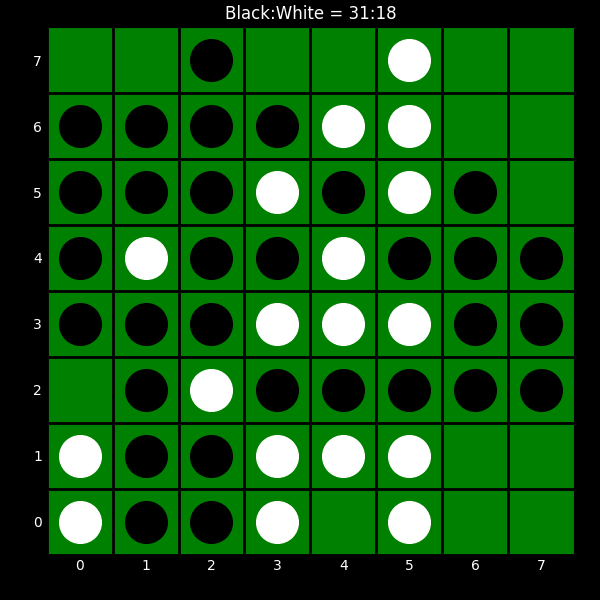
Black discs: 31
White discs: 18